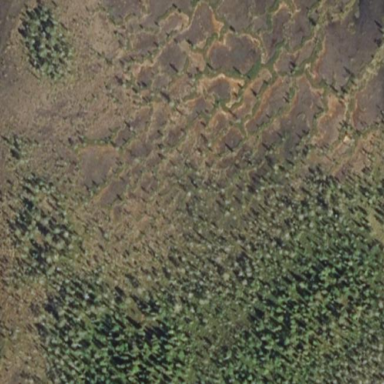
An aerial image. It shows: Evergreen needle-leaved woodland.